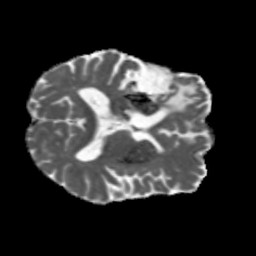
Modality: MD
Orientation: axial
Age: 61
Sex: male
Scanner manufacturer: siemens
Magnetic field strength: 3 T
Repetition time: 5.47 s
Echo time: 0.0854 s